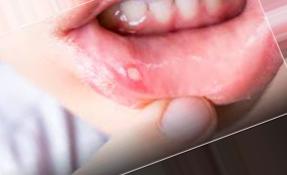
Condition: Mouth Ulcer